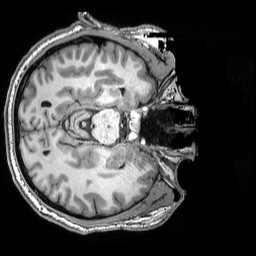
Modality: T1w
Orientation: axial
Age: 28
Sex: male